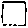
Label: square